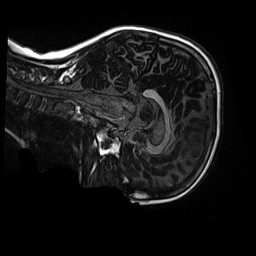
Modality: MP2RAGE
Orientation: sagittal
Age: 9
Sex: male
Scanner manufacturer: siemens
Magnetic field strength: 3 T
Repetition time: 4 s
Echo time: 0.00303 s